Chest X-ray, AP view. Patient: 47 years old, sex M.
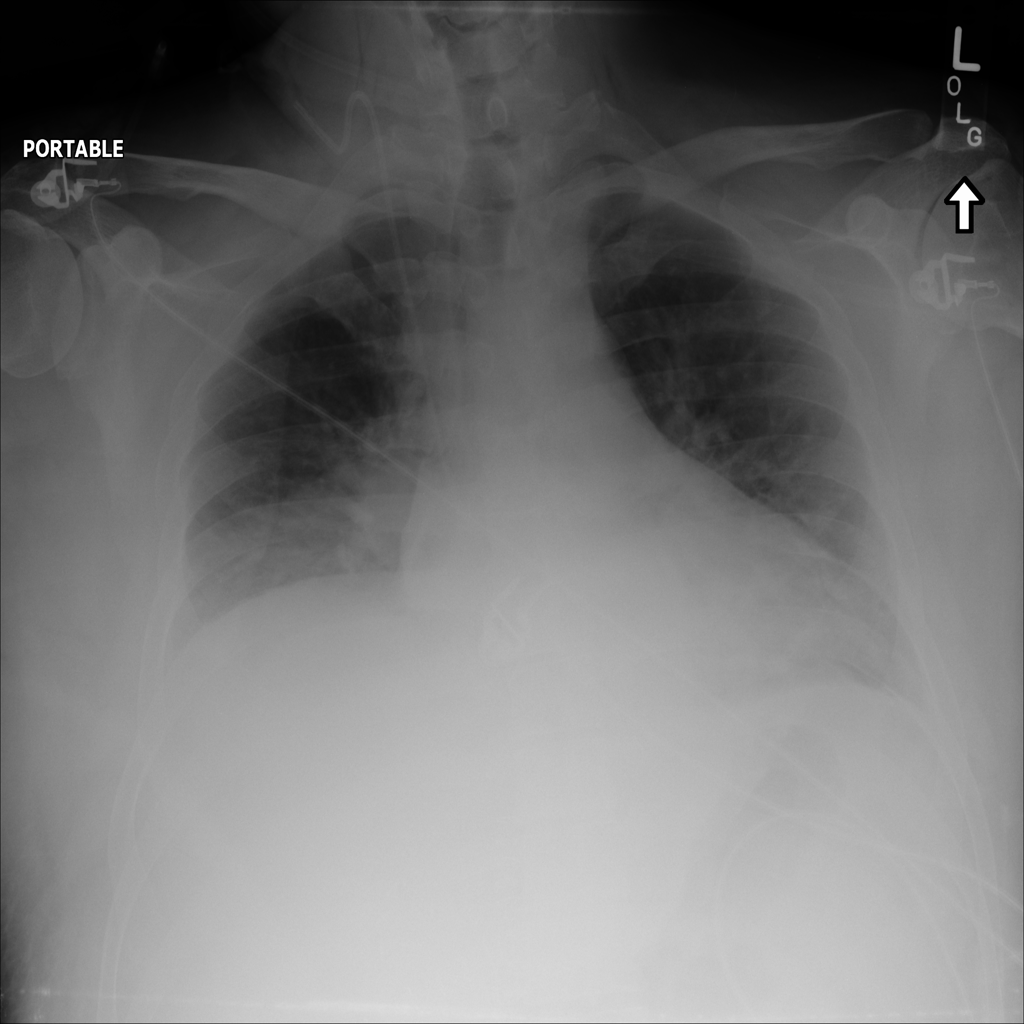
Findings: No Finding